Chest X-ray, PA view. Patient: 24 years old, sex M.
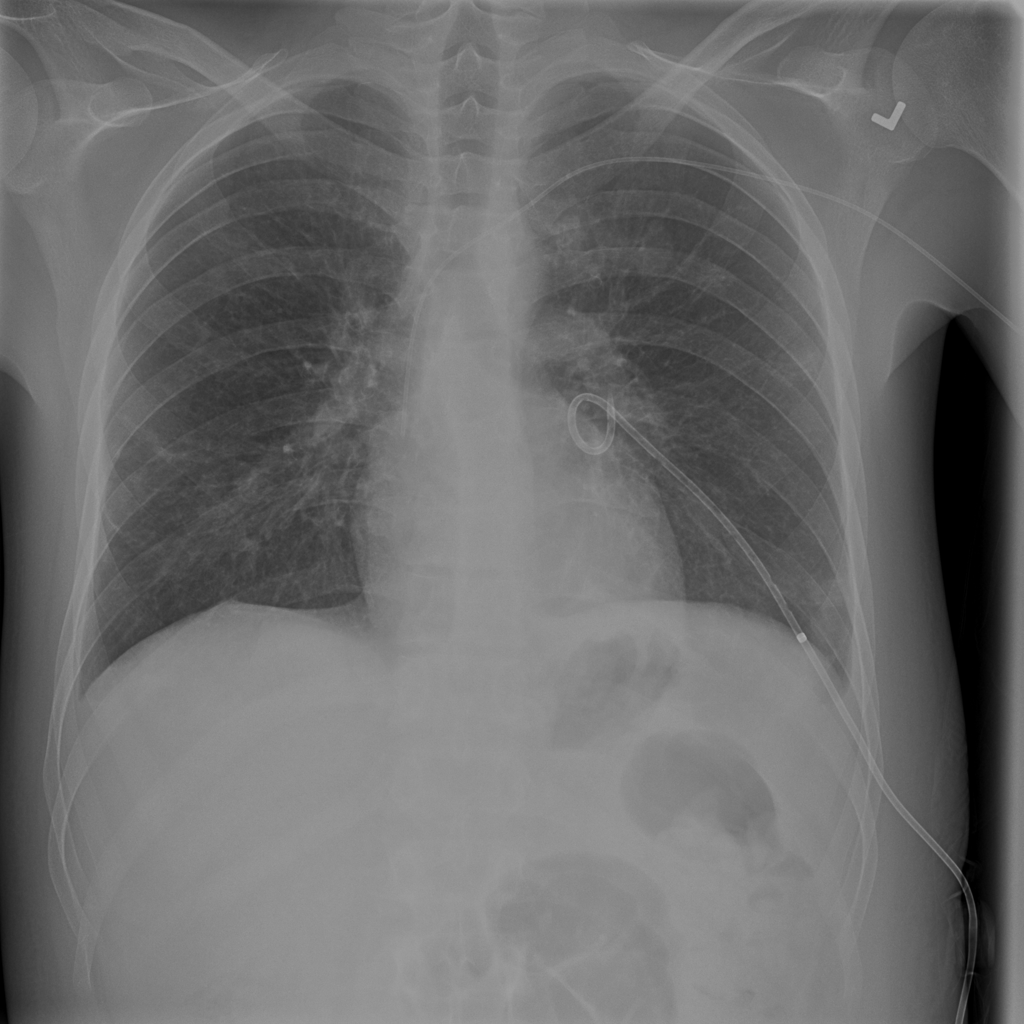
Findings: Effusion, Infiltration